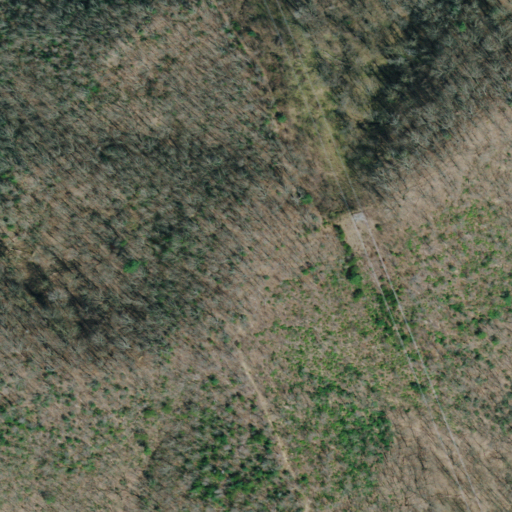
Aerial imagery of mountain in Tennessee named Jump Hill containing only deciduous forest